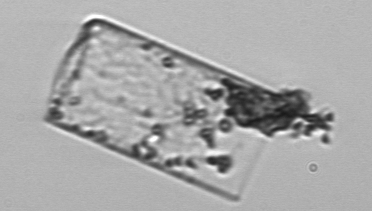
Label: Guinardia_flaccida